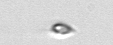
Label: nanoplankton_mix